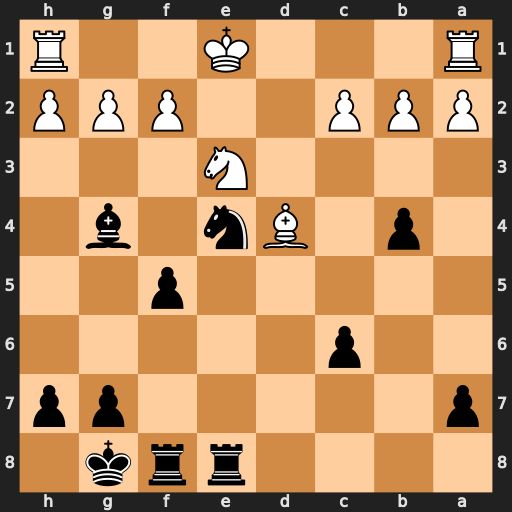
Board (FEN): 4rrk1/p5pp/2p5/5p2/1p1Bn1b1/4N3/PPP2PPP/R3K2R
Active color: b
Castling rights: KQ
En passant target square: -
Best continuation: c5 Bxg7 Kxg7